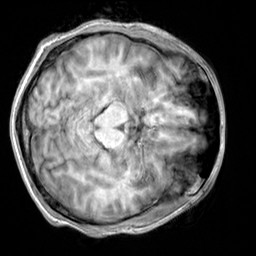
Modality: T1w
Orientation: axial
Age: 25
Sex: male
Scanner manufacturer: siemens
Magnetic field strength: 3 T
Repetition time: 2.3 s
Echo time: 0.00303 s